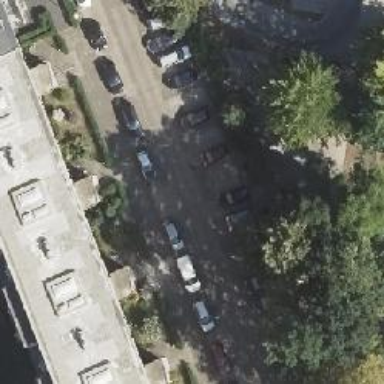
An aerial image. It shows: Parking available on the street side.